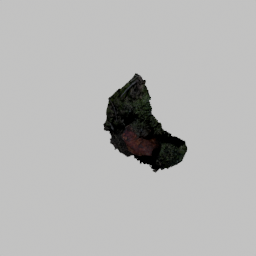
Label: nature